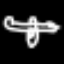
Label: airplane